Interaction volume radius: 5 \u00c5
Interaction volume height: 10 \u00c5
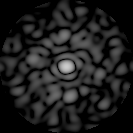
Disorder parameter: 0.8018